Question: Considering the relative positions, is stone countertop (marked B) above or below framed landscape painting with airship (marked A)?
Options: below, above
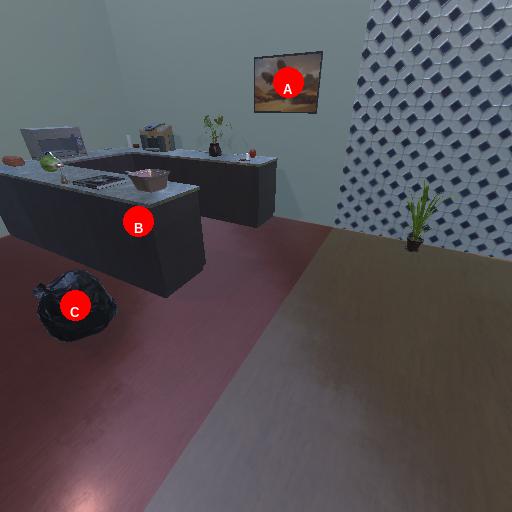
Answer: below